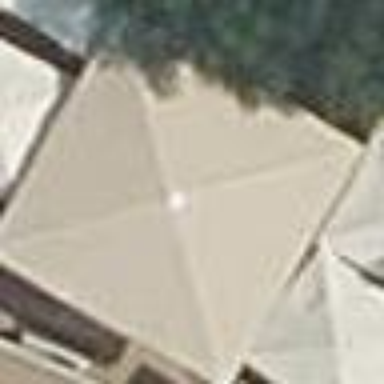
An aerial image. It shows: View of roof of building.